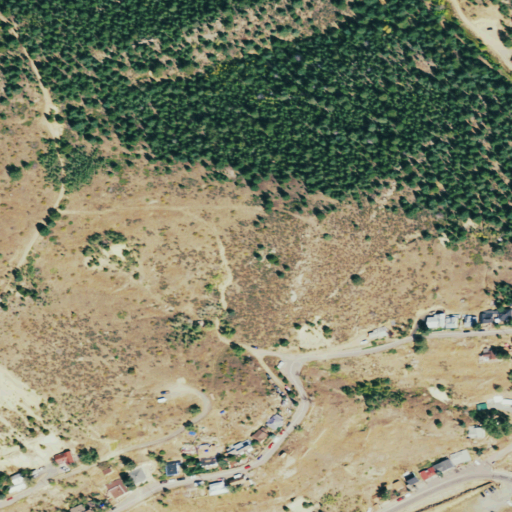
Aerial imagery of mountain in Colorado named Bates Hill containing evergreen forest, shrub, open development, low intensity development, and medium intensity development